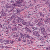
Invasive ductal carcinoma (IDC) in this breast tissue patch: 1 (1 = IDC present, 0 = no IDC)